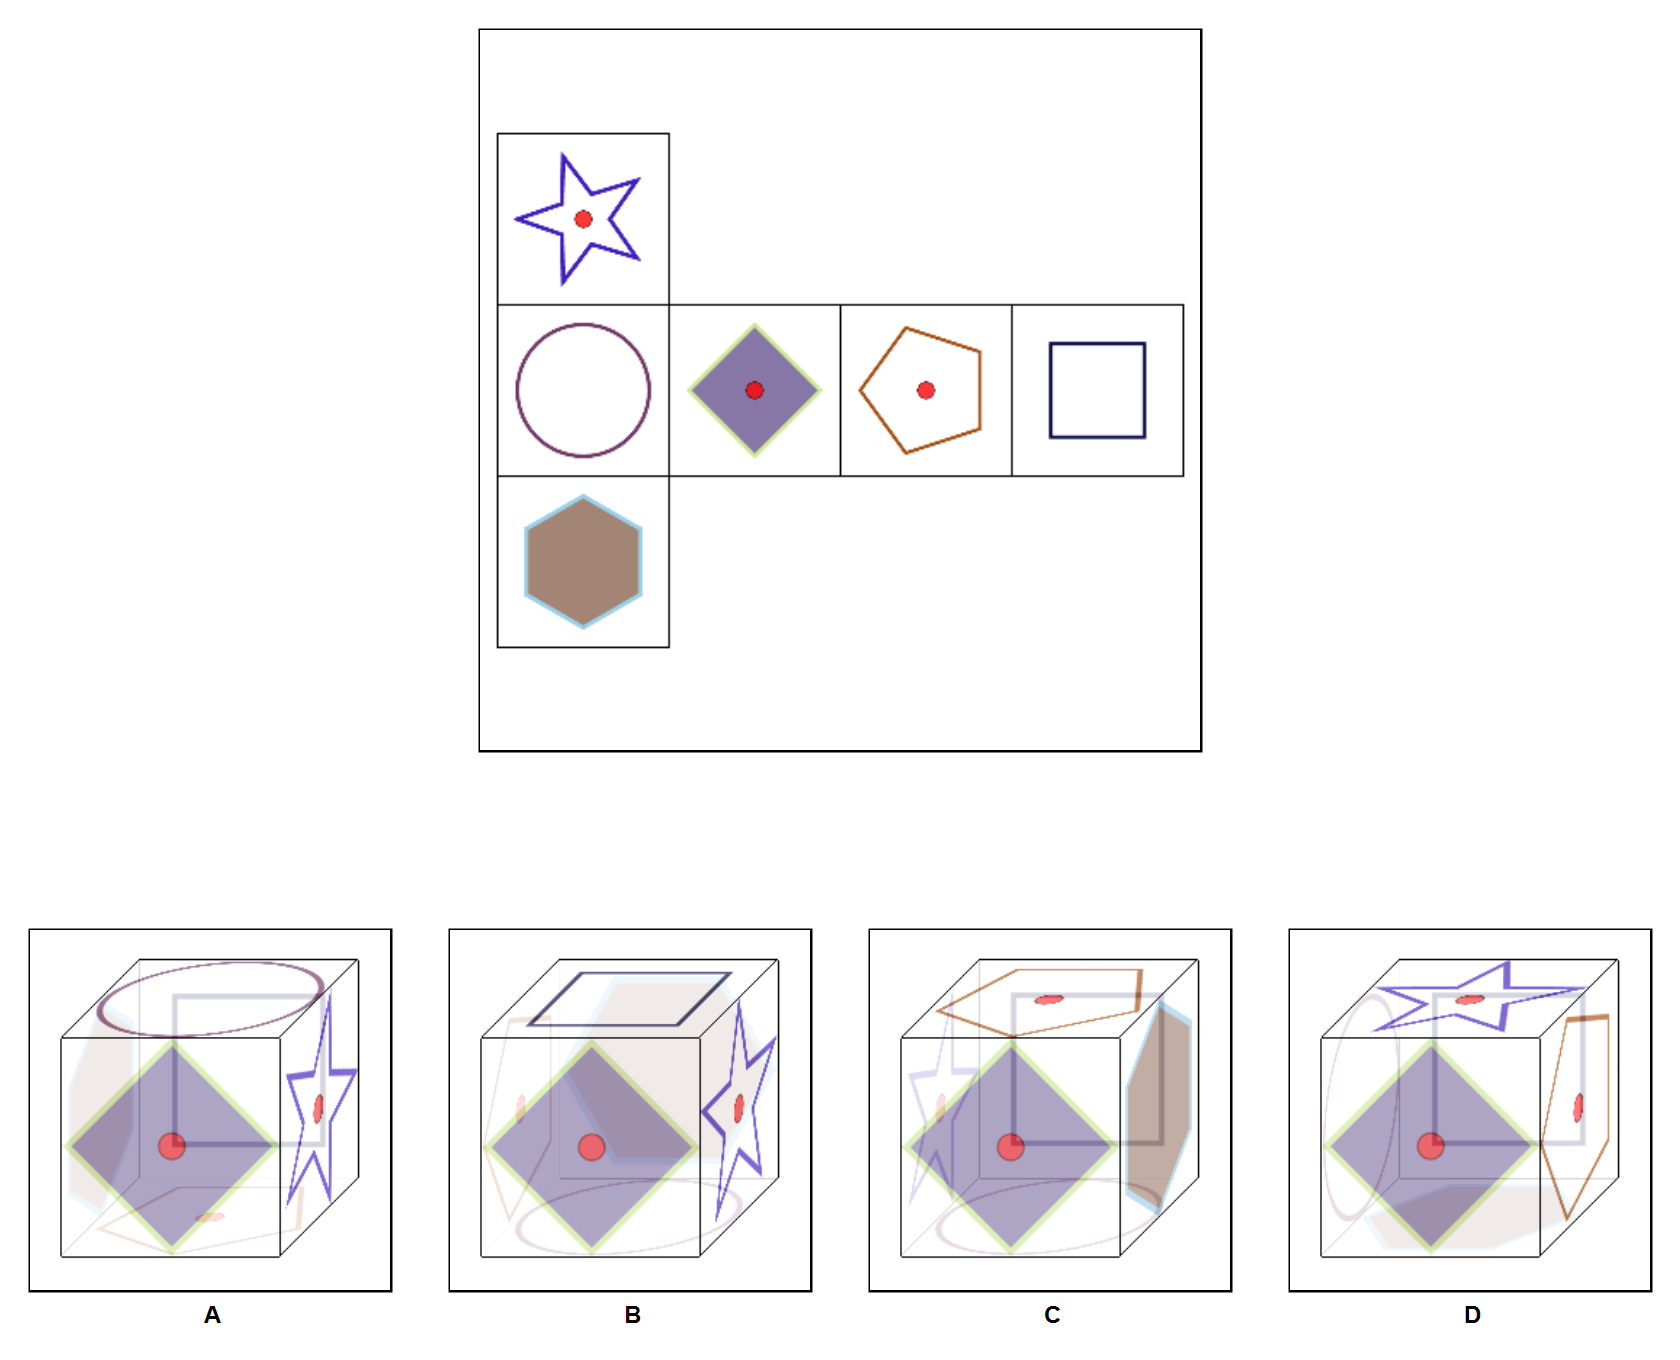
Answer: B